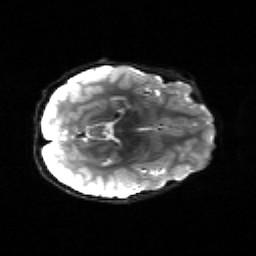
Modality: sbref
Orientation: axial
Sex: male
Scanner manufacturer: siemens
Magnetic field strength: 3 T
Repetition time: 5 s
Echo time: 0.071 s